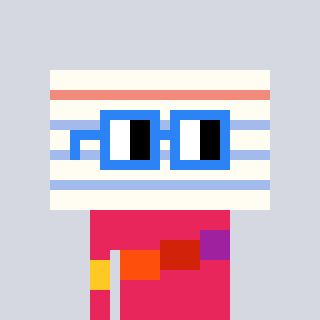
a pixel art character with square blue glasses, a empty notebook page-shaped head and a redpinkish-colored body on a cool background